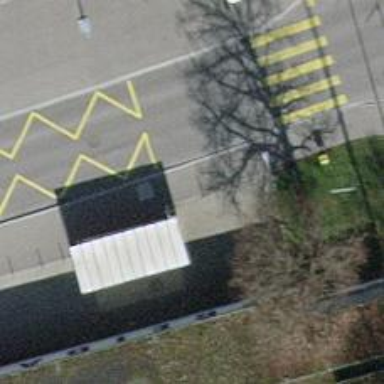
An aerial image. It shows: Platform for public transport with shelter.